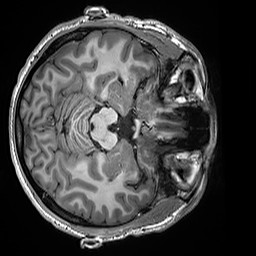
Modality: T1w
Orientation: axial
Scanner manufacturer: siemens
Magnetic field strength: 3 T
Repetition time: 2.5 s
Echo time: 0.00299 s